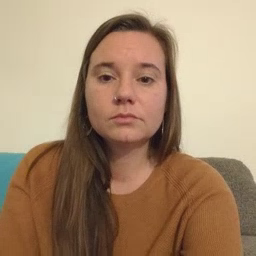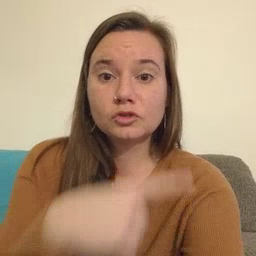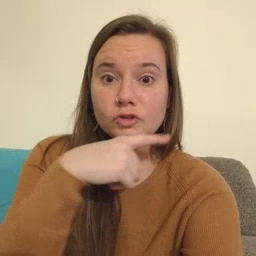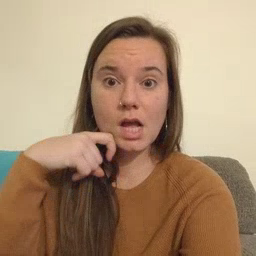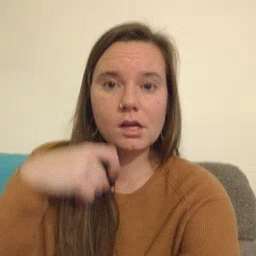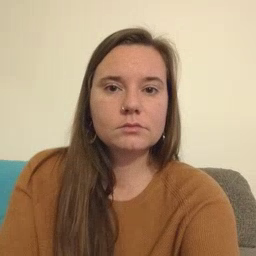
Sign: dry